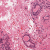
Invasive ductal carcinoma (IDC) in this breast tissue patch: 0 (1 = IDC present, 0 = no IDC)